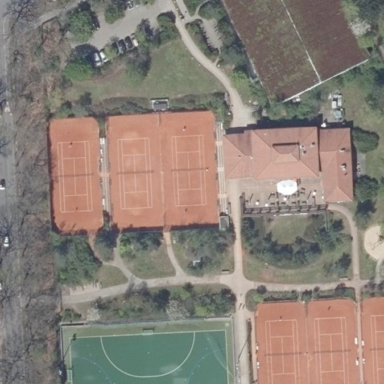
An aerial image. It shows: Tennis court in leisure pitch.